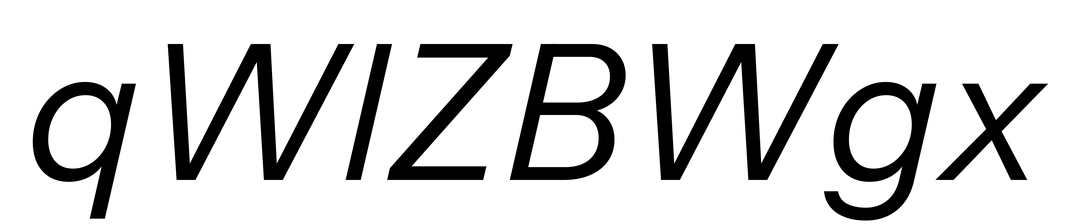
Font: InstrumentSans-Italic_Italic